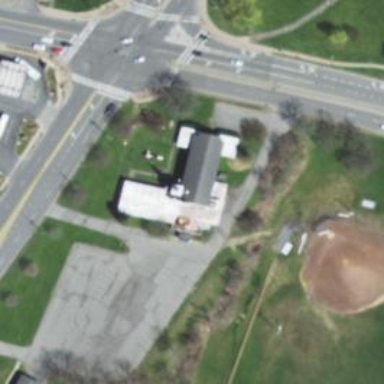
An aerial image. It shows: Building serving as place of worship.